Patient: sex M, age 57
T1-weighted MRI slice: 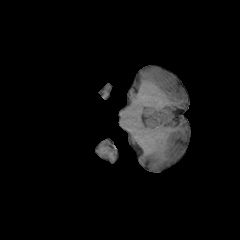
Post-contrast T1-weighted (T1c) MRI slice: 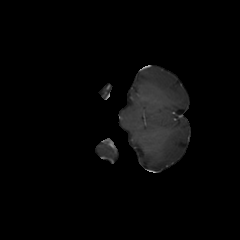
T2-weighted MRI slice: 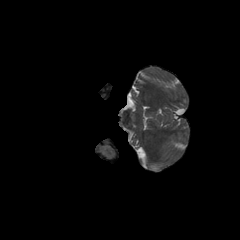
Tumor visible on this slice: no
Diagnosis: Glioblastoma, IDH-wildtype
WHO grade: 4